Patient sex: M
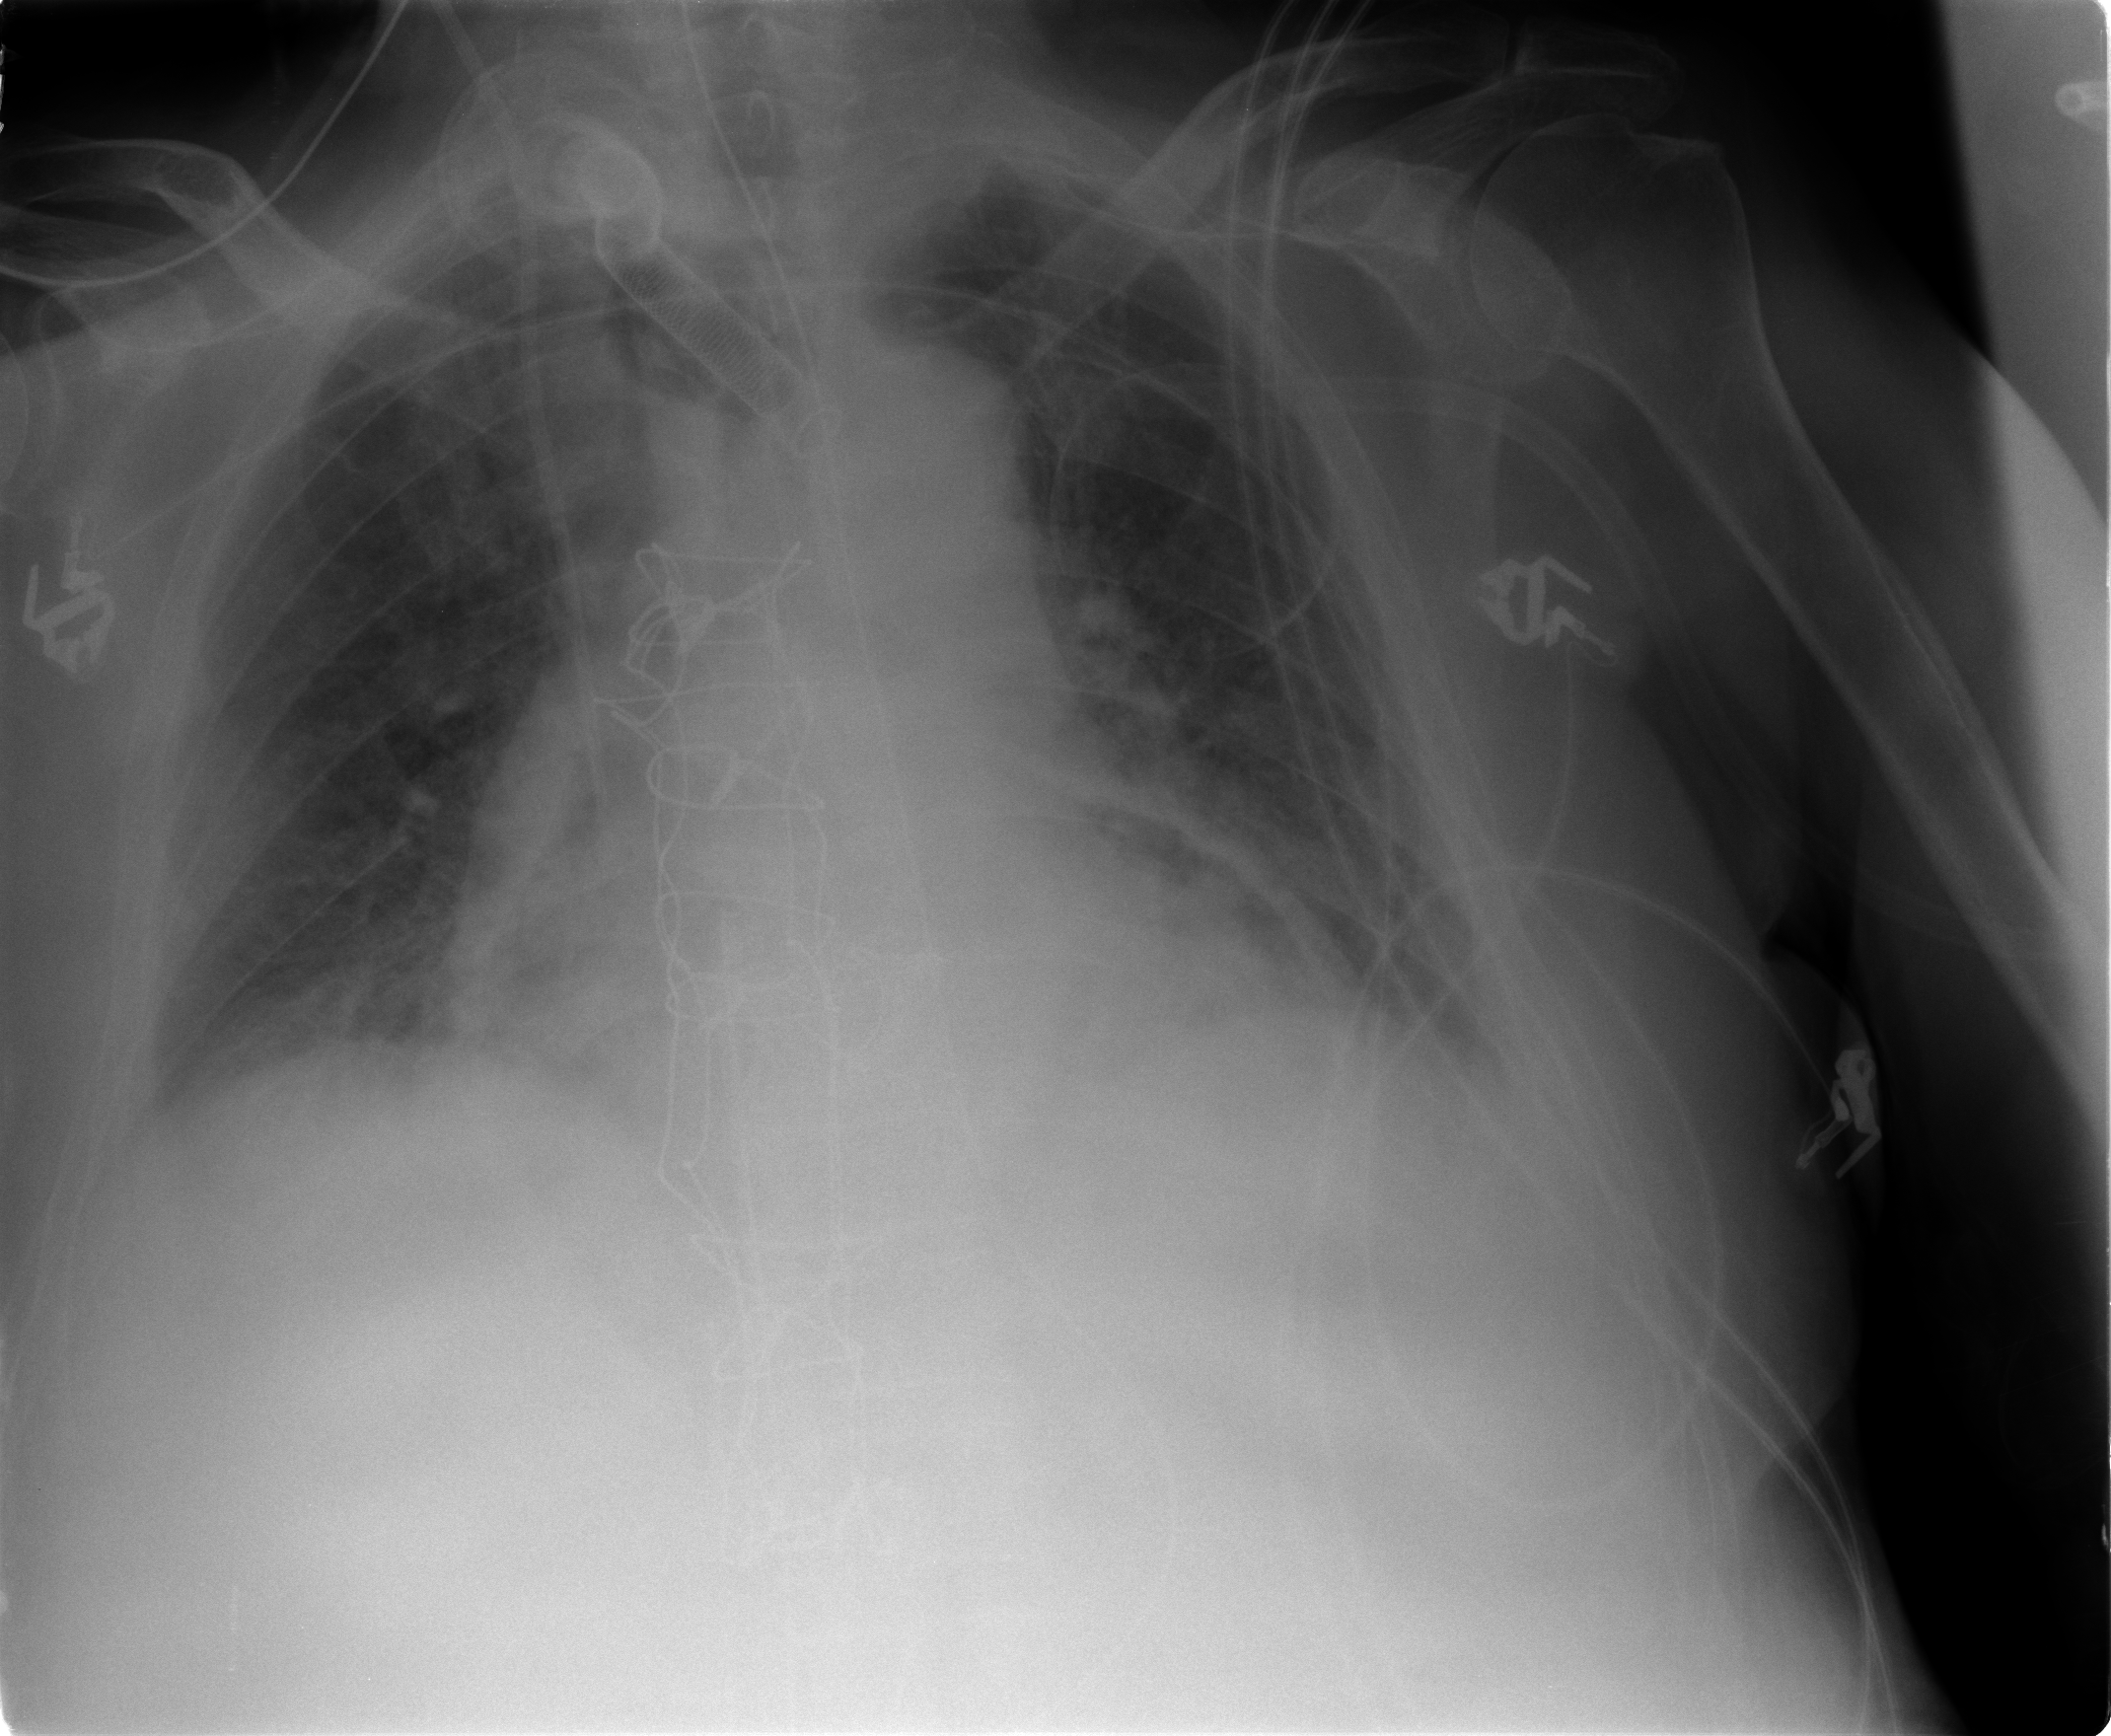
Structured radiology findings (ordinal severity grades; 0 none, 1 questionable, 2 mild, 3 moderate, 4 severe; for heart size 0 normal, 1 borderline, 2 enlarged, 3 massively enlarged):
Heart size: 1
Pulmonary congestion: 2
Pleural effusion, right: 1
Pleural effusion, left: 2
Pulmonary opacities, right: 0
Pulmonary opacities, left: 0
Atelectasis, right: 0
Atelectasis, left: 2